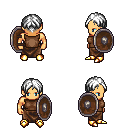
a pixel art fantasy rpg character, male body template, human, tanned skin, brown sleeveless shirt, robe skirt, white parted hairstyle, gold boots, shield, four views (front, back, left, right), 2x2 character sprite sheet, small pixel art, hard edges, no anti-aliasing